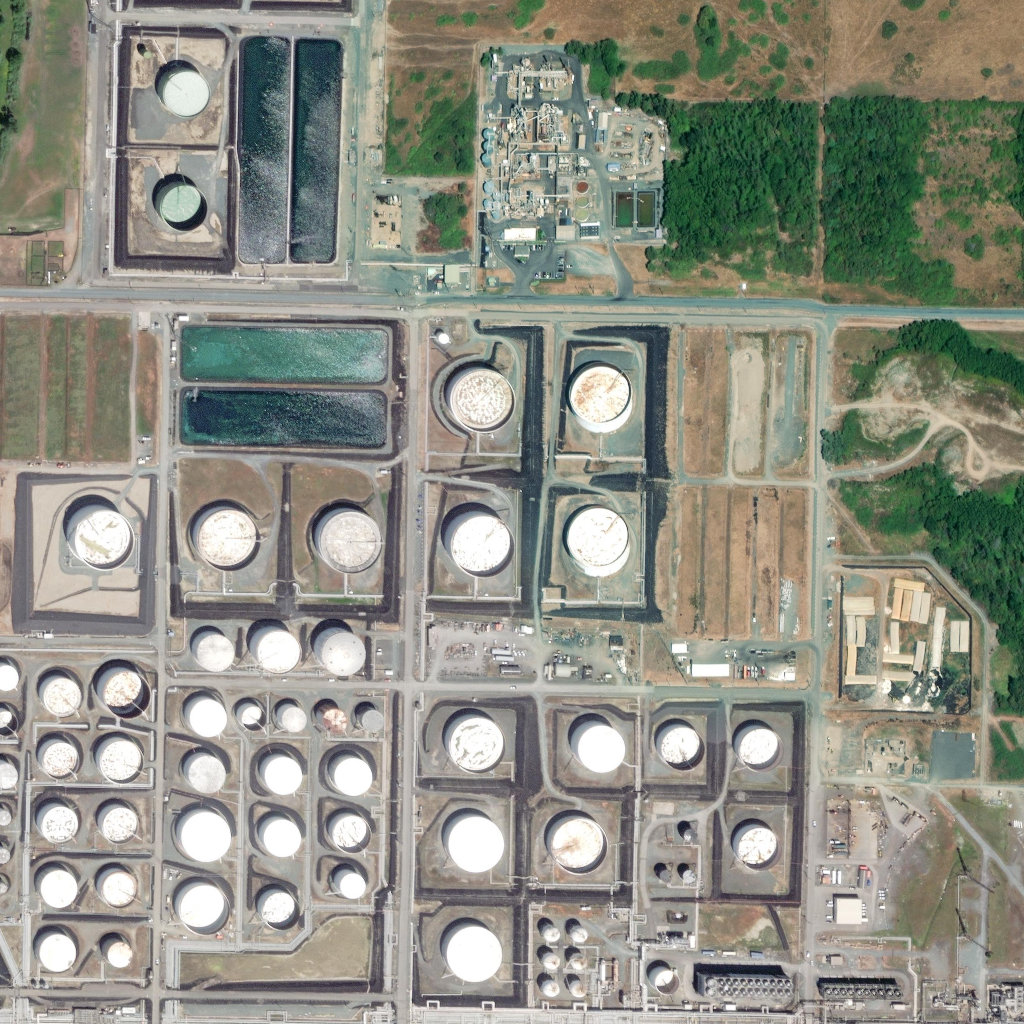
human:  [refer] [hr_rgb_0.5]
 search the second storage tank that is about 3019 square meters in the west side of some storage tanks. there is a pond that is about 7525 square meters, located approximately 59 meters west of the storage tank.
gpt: <box>[[41, 88, 49, 97, 0]]</box>

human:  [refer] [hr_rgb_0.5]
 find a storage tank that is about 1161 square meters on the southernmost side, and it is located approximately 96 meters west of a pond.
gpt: <box>[[2, 89, 8, 95, 0]]</box>

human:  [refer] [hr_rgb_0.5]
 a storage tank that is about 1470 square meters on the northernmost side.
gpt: <box>[[15, 6, 21, 12, 0]]</box>